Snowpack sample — Buffalo Mountain, Silverthorne, Colorado, USA (1/25/25, 10:11 AM MST)
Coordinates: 39.6222, -106.1139
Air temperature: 22 °F
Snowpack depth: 110 cm
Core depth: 10 cm
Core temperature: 46.4 °F
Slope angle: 12°, slope face: 102°
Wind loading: high
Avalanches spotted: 0
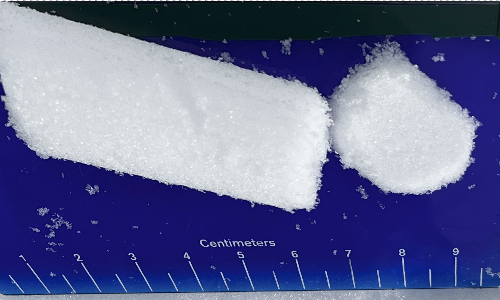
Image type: core
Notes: No avalanches nearby, collected on the outskirts of a fire break 15 meters from the treeline, on way to Buffalo and Red Mountain